Question: The goal here is to:
1. Fetch the row with the most recent date from EACH store for EACH ingredient.
2. From this result, compare the prices to find the cheapest store for EACH ingredient.
I can accomplish either the first or second goal in separate queries, but not in the same.
How can i filter out a selection and then apply another filter on the previous result?
EDIT:
I've been having problems with results that i get from MAX and MIN since it just fetches the rest of the data arbitrarily. To avoid this im supposed to join tables on multiple columns (i guess). Im not sure how this will work with duplicate dates etc.
I've included an image of a query and its output data.

If we use ingredient1 as an example, it exists in three separate stores (in one store twice on different dates).
In this case the cheapest current price for ingredient1 would be store3. If the fourth row dated 2013-05-25 was even cheaper, it would still not "win" due to it being out of date.
(Disregard brandname, they dont really matter in this problem.)
Would appreciate any help/input you can offer!
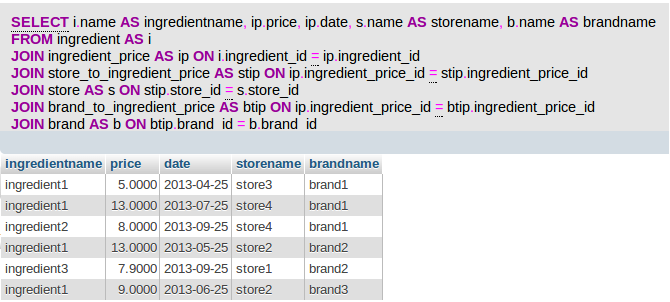
Answer: This question is really interesting!
So, first, we get the row with the most recent date from EACH store for EACH ingredient. (It is possible that the most recent dates from each store can be different.)
Then, we compare the prices from each store (regardless of the date) to find the least price for each ingredient.
The query below uses the GROUP_CONCAT function in good measure. Here's a <URL> regarding the use of the function.
'''
SELECT
i.name as ingredient_name
, MIN(store_price.price) as price
, SUBSTRING_INDEX(
GROUP_CONCAT(store_price.date ORDER BY store_price.price),
',',
1
) as date
, SUBSTRING_INDEX(
GROUP_CONCAT(s.name ORDER BY store_price.price),
',',
1
) as store_name
, SUBSTRING_INDEX(
GROUP_CONCAT(b.name ORDER BY store_price.price),
',',
1
) as brand_name
FROM
ingredient i
JOIN
(SELECT
ip.ingredient_id as ingredient_id
, stip.store_id as store_id
, btip.brand_id as brand_id
, CONVERT(SUBSTRING_INDEX(
GROUP_CONCAT(ip.ingredient_price_id ORDER BY ip.date DESC),
',',
1
), UNSIGNED INTEGER) as ingredient_price_id
, MAX(ip.date) as date
, CONVERT(SUBSTRING_INDEX(
GROUP_CONCAT(ip.price ORDER BY ip.date DESC),
',',
1
), DECIMAL(5,2)) as price
FROM ingredient_price ip
JOIN store_to_ingredient_price stip ON ip.ingredient_price_id = stip.ingredient_price_id
JOIN brand_to_ingredient_price btip ON ip.ingredient_price_id = btip.ingredient_price_id
GROUP BY
ip.ingredient_id
, stip.store_id) store_price
ON i.ingredient_id = store_price.ingredient_id
JOIN store s ON s.store_id = store_price.store_id
JOIN brand b ON b.brand_id = store_price.brand_id
GROUP BY
store_price.ingredient_id;
'''
You can check the implementation on this <URL>.
The version below, which ignores the brand, is slightly smaller:
'''
SELECT
i.name as ingredient_name
, MIN(store_price.price) as price
, SUBSTRING_INDEX(
GROUP_CONCAT(store_price.date ORDER BY store_price.price),
',',
1
) as date
, SUBSTRING_INDEX(
GROUP_CONCAT(s.name ORDER BY store_price.price),
',',
1
) as store_name
FROM
ingredient i
JOIN
(SELECT
ip.ingredient_id as ingredient_id
, stip.store_id as store_id
, CONVERT(SUBSTRING_INDEX(
GROUP_CONCAT(ip.ingredient_price_id ORDER BY ip.date DESC),
',',
1
), UNSIGNED INTEGER) as ingredient_price_id
, MAX(ip.date) as date
, CONVERT(SUBSTRING_INDEX(
GROUP_CONCAT(ip.price ORDER BY ip.date DESC),
',',
1
), DECIMAL(5,2)) as price
FROM ingredient_price ip
JOIN store_to_ingredient_price stip ON ip.ingredient_price_id = stip.ingredient_price_id
GROUP BY
ip.ingredient_id
, stip.store_id) store_price
ON i.ingredient_id = store_price.ingredient_id
JOIN store s ON s.store_id = store_price.store_id
GROUP BY
store_price.ingredient_id;
'''
References:
<URL>